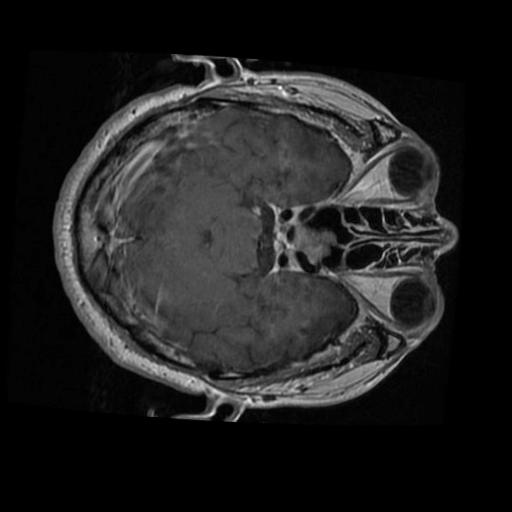
Label: brain_tumor